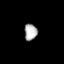
Tissue: prostate
Cell type: T cells
Senescence score: 0.7124
Nuclear area (px): 209
Mean DAPI intensity: 175.383